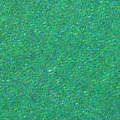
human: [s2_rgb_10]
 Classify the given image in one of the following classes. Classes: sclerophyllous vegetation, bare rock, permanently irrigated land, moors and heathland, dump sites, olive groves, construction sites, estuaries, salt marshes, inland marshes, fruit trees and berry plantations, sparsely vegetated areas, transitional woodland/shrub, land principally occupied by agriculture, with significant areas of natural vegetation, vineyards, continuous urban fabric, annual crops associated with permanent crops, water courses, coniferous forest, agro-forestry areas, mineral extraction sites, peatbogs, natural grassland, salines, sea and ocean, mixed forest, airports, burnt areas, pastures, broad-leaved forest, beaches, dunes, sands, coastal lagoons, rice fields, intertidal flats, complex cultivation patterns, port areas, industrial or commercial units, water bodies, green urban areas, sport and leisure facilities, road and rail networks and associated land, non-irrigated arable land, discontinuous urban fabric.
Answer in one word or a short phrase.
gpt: sea and ocean